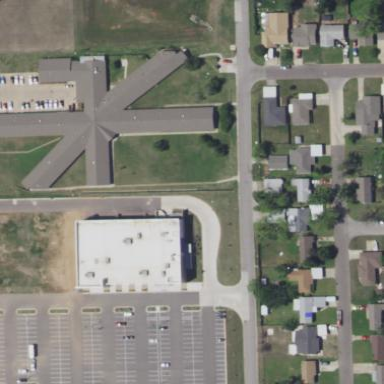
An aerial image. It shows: Building.